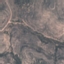
Land use / land cover class: HerbaceousVegetation